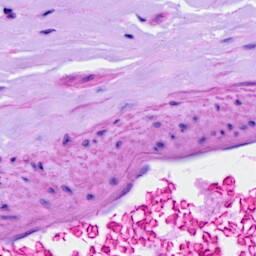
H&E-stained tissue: Ovarian